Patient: sex M, age 34
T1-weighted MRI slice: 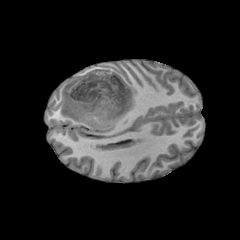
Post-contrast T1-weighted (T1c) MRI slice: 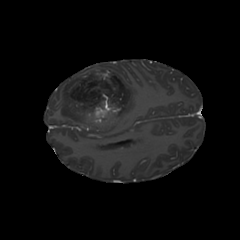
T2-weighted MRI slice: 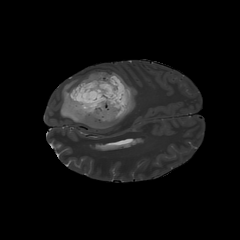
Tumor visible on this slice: yes
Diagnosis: Astrocytoma, IDH-mutant
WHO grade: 4